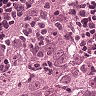
Metastatic tissue present: yes